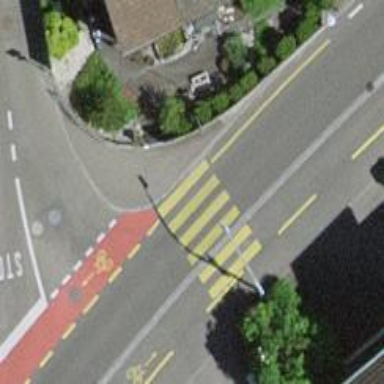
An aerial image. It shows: Zebra crossing for pedestrians.